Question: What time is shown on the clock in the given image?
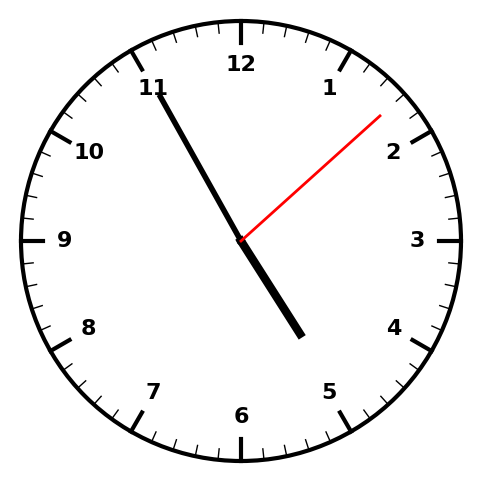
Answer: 04:55:08